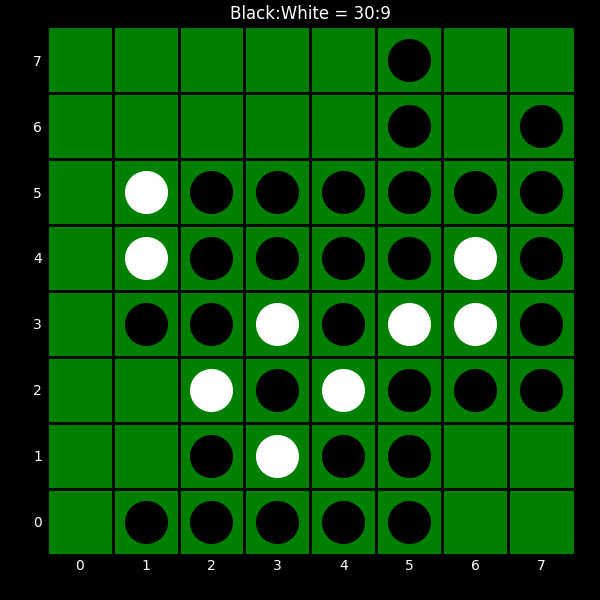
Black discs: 30
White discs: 9